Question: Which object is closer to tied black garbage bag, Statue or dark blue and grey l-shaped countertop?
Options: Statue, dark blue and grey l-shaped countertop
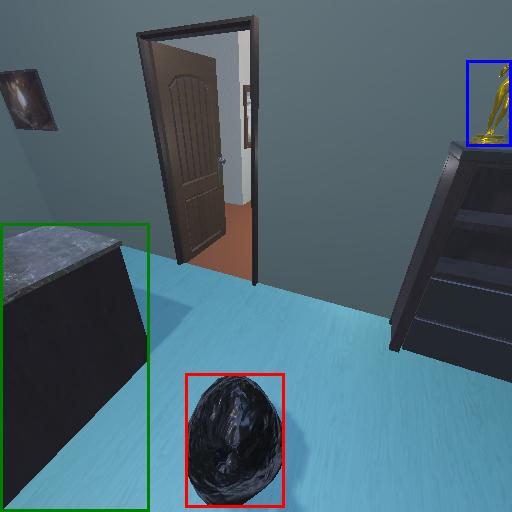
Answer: Statue